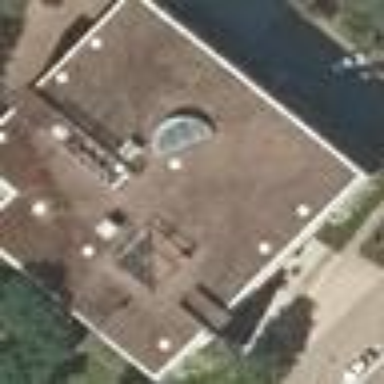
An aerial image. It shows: Civic building with flat roof.